Question: I found this by pure accident and a little curious as to why is there 2 active connections, on 2 different ports present between my system and stackoverflow. I was doing something else with the network on my system, and when I used just 'netstat' below is what I got.

I thought it must the number of open browser tabs or stackoverflow webpages that are open, but even when I close them and study after like 10 mins, these 2 still reflect. Even though they are in the 'TIME_WAIT' which upon research I came to know, that my system has closed the connection and is waiting for remaining packets to flush out,but I still dont have a clue about these connections.
Any ideas?
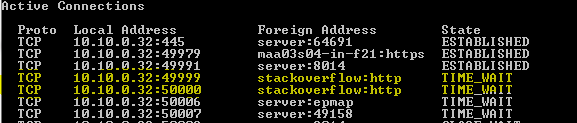
Answer: Note the "state" on those connections; <URL>. It's also not at all uncommon for those connections to stay 'ESTABLISHED', since browsers will generally use HTTP 'Keep-Alive' to avoid having to open new connections for every page request.